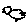
Label: bird